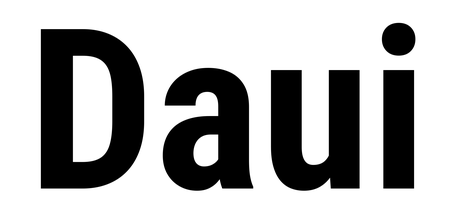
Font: Roboto_Condensed_Bold